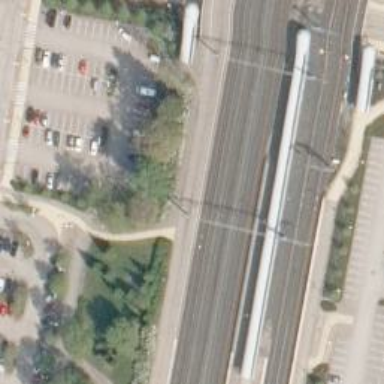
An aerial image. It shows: Railway with continuous electrified contact lines.